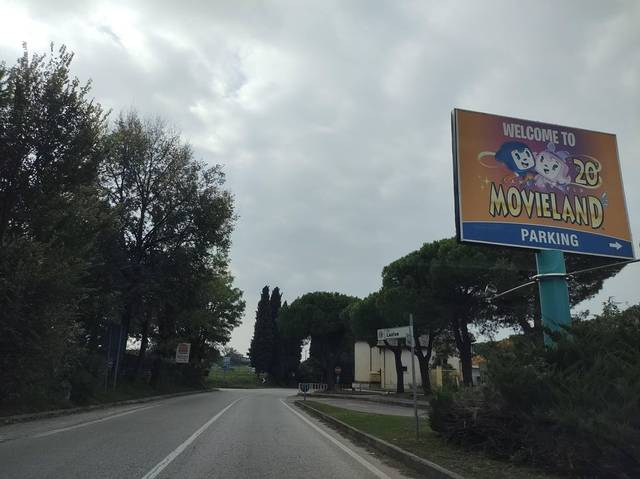
Region: Italy
Coordinates: 45.478, 10.728